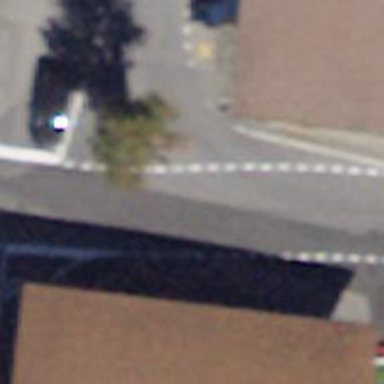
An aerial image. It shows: Bus stop along the road.